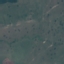
Land use / land cover: Pasture